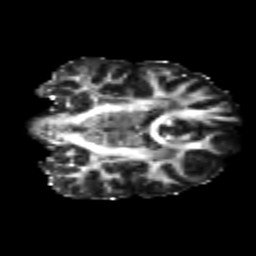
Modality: FA
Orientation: coronal
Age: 23
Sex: male
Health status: healthy
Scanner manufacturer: philips
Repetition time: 7.475 s
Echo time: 0.08753 s